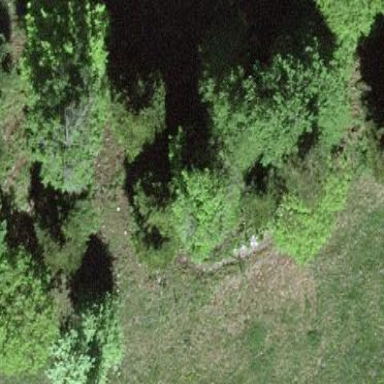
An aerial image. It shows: Forest area.